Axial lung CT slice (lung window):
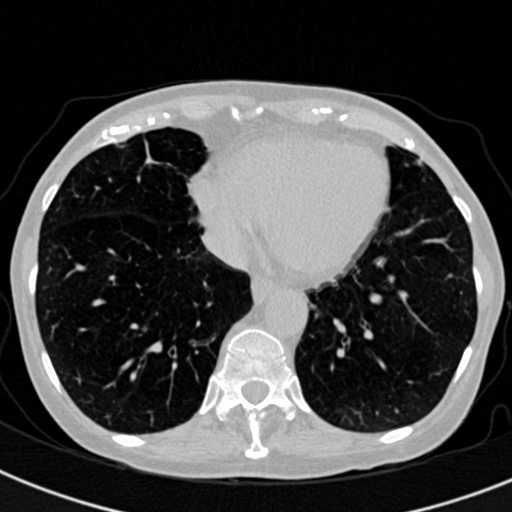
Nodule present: no